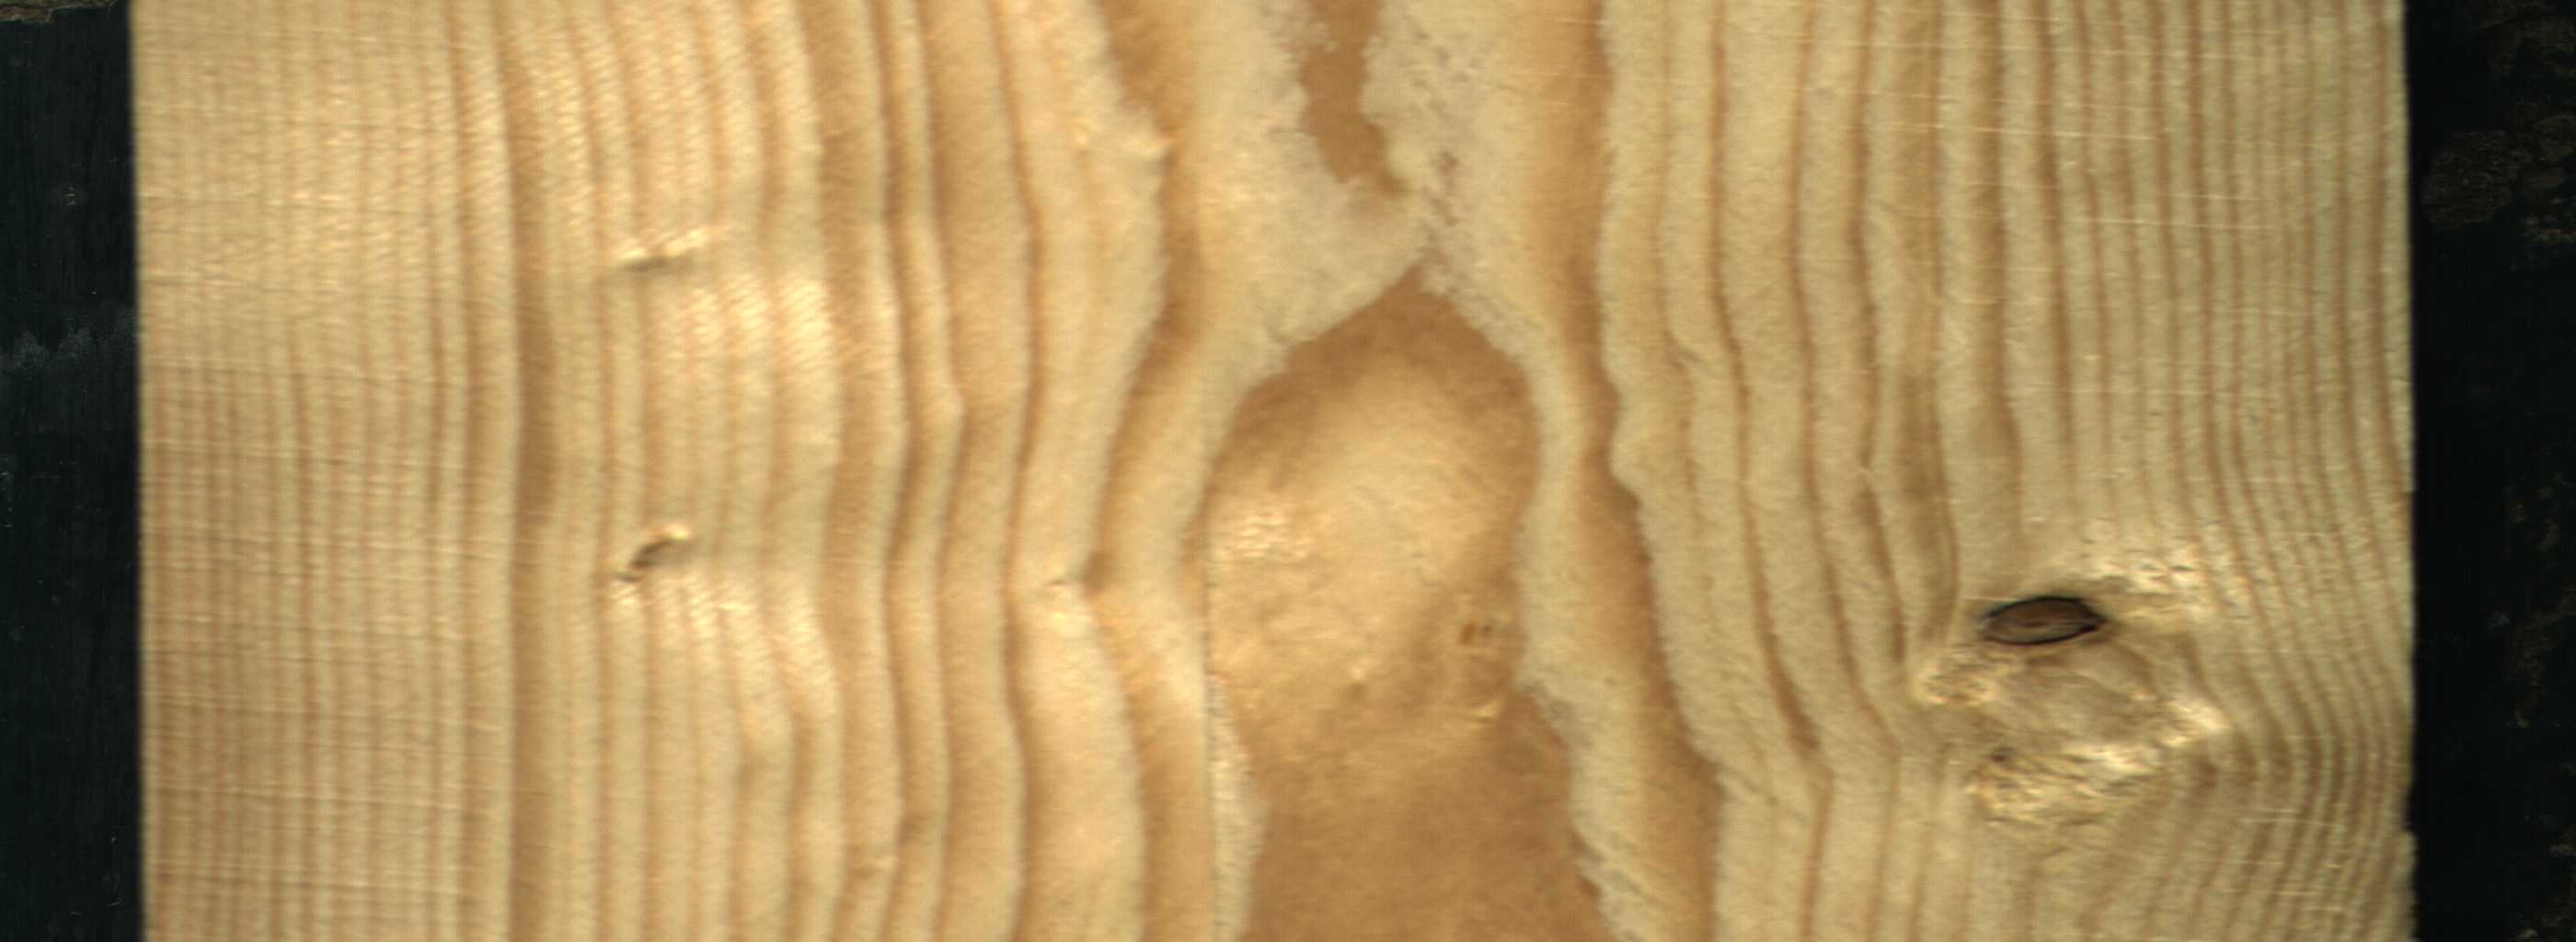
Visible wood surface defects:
Dead_Knot